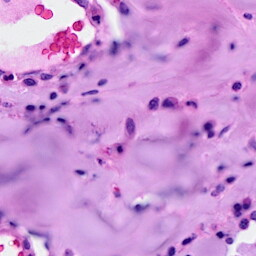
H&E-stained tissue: Breast